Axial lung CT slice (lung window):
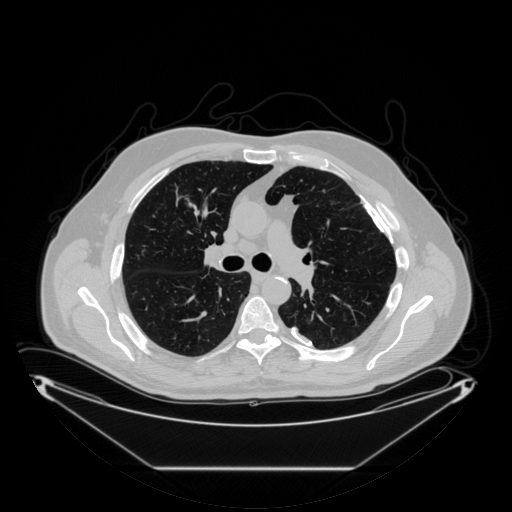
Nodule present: no